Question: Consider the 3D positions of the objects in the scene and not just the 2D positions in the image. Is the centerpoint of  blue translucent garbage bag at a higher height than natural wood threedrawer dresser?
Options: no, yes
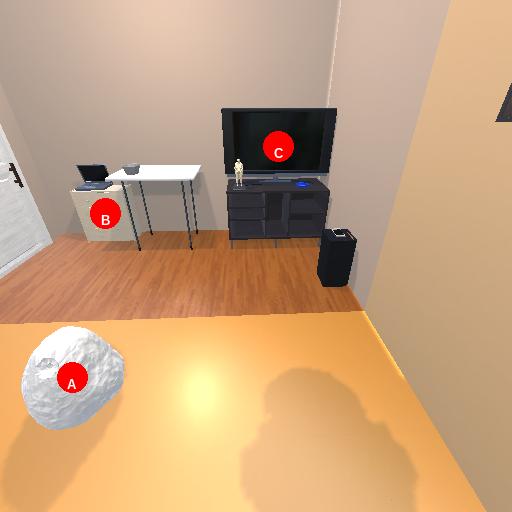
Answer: no